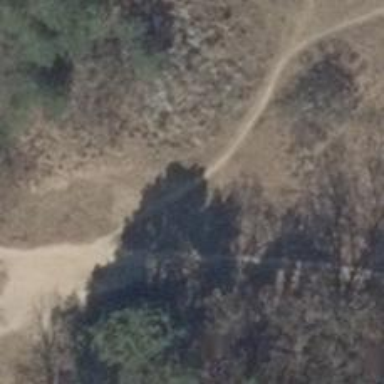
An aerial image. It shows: Sandy path.